Question: I work with a SOAP WCF webservice under a Reverse Proxy.
Here is the operations i do with the service :
'''
public static async Task chargementDonnees(foooooooooo client)
{
IsolatedStorageSettings.ApplicationSettings["equipe"] = await Tools.getEquipeTask(client);
IsolatedStorageSettings.ApplicationSettings["attelage"] = await Tools.getAttelageTask(client);
IsolatedStorageSettings.ApplicationSettings["depart"] = await Tools.getDepartTask(client);
IsolatedStorageSettings.ApplicationSettings["heure"] = await Tools.getHeureTask(client);
IsolatedStorageSettings.ApplicationSettings["localisation"] = await Tools.getLocalisationTask(client);
IsolatedStorageSettings.ApplicationSettings["natureintervention"] = await Tools.getNatureInterventionTask(client);
IsolatedStorageSettings.ApplicationSettings.Save();
}
'''
And here is an example of function called :
'''
public static Task<List<Localisation>> getLocalisationTask(fooooo client)
{
var tcs = new TaskCompletionSource<List<Localisation>>();
client.GetLocalisationCollectionCompleted += (sender, e) =>
{
tcs.SetResult(e.Result);
};
client.GetLocalisationCollectionAsync();
return tcs.Task;
}
'''
Here is a screenshot of the exception throw in reference.cs file :

I'm trying to catch exception send by the webservice, for example if my credential are false. I set a try catch bloc here, but the exceptions are not throw here. It happends it the reference.cs file. Can someone please explain how handle exception throw in reference.cs from webservice ? Thx
How is it possible to secure the use of a WCF webservice under a RP with a WP8 application ?
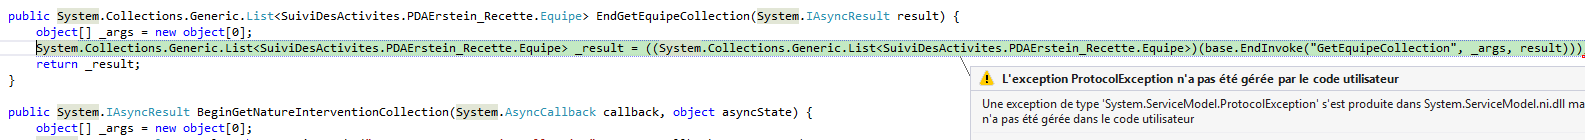
Answer: Here is a link talking about catching exceptions with async / await methods :
<URL>